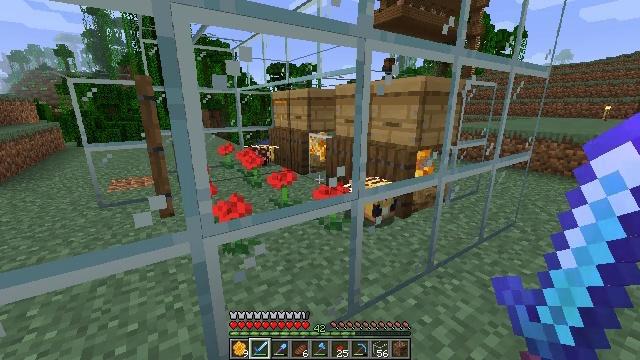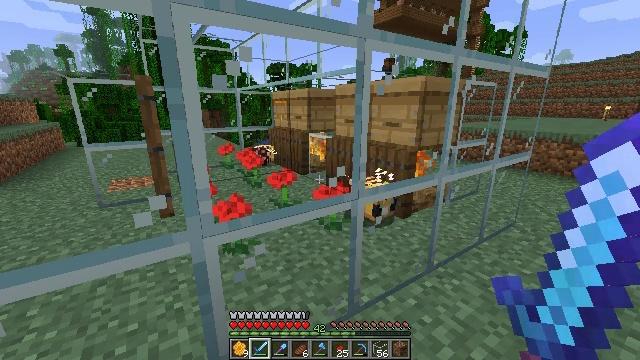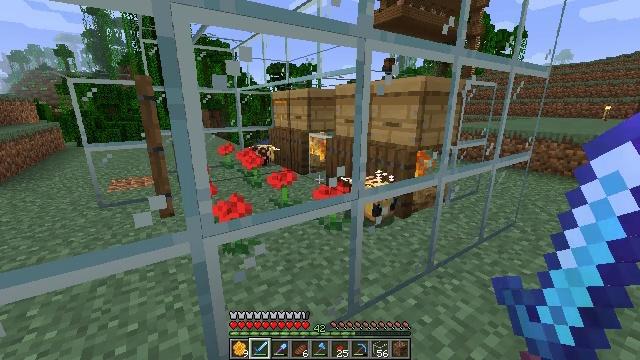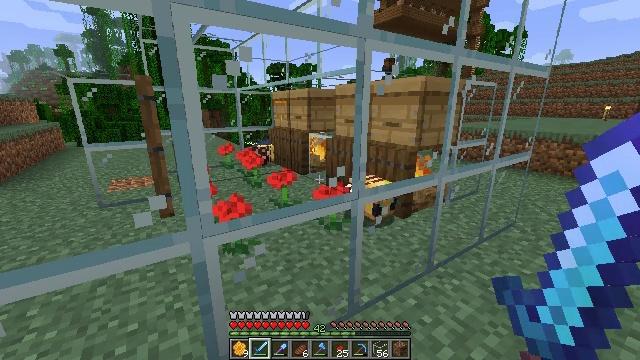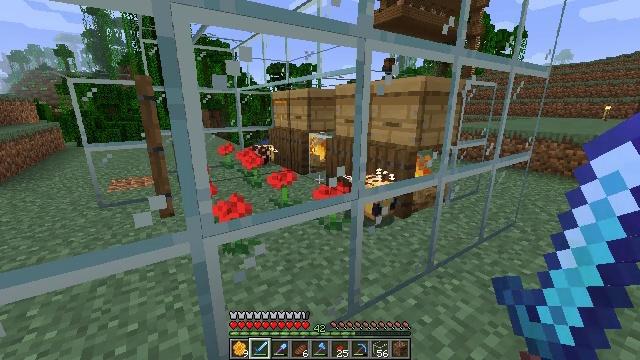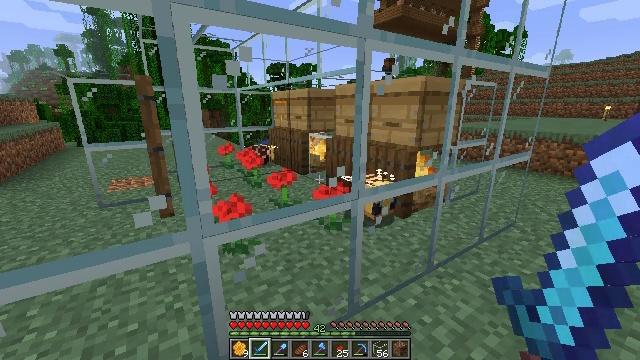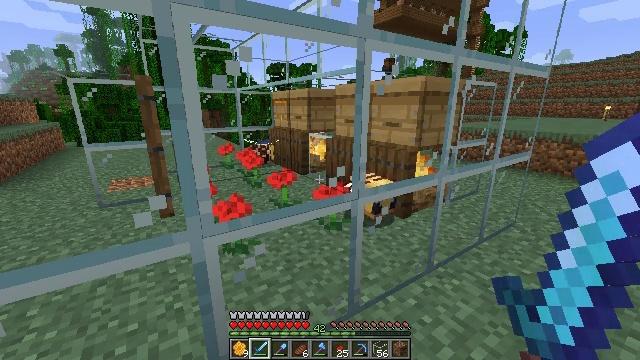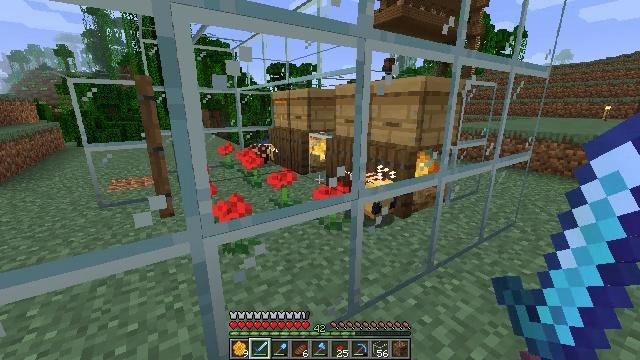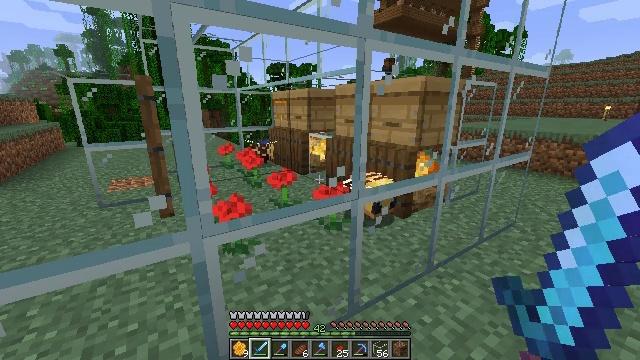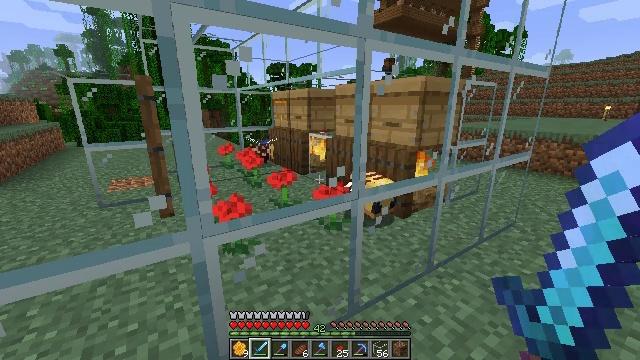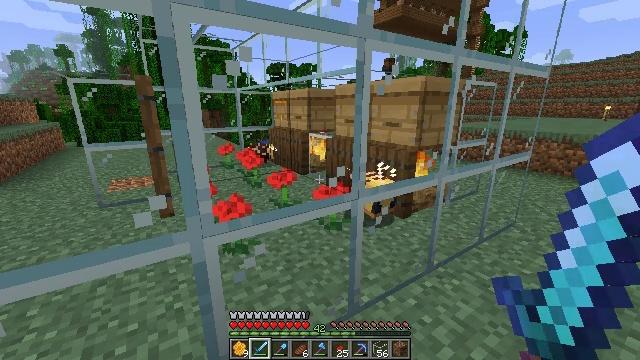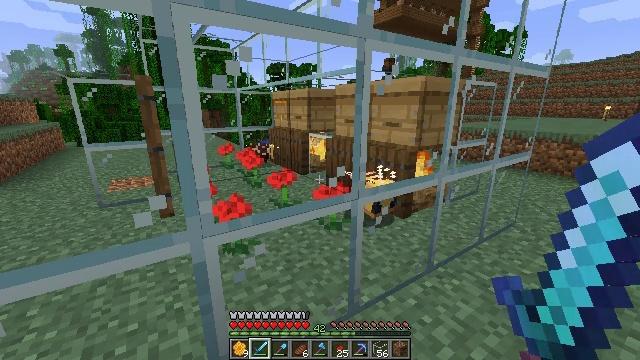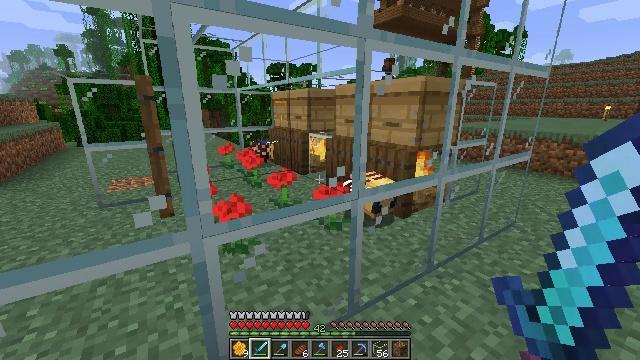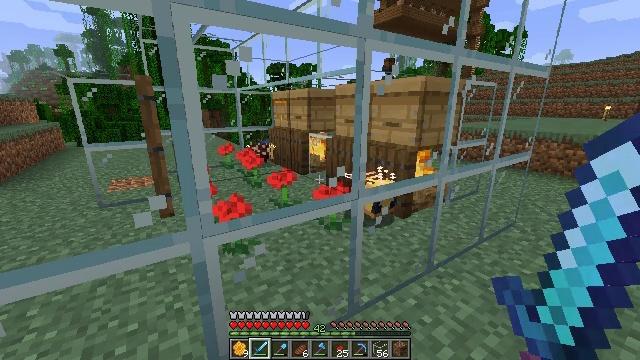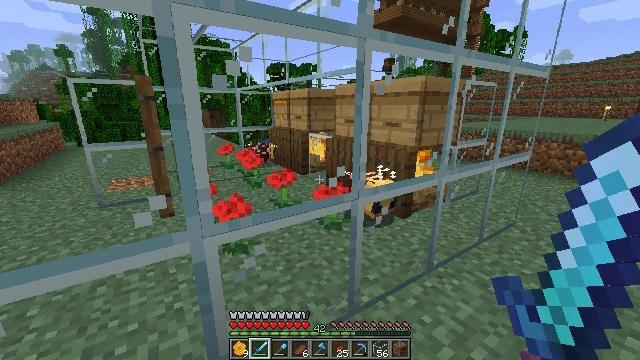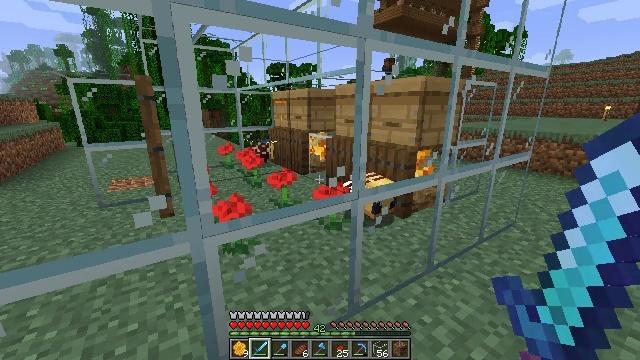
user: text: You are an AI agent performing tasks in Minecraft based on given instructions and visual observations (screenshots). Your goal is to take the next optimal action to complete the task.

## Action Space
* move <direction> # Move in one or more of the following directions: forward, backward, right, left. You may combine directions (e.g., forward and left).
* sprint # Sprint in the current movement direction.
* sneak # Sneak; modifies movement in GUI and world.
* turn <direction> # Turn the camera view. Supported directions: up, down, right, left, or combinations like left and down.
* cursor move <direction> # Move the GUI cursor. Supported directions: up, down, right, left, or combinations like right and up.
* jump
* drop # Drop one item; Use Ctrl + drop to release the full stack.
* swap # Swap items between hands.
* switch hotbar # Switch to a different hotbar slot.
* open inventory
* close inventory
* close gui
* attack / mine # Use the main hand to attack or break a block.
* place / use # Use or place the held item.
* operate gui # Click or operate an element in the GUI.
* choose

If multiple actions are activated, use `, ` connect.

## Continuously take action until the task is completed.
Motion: motion action
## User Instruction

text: Mine the beehive on the tree.
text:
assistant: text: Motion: no_op
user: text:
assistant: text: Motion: no_op
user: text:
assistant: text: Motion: no_op
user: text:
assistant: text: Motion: no_op
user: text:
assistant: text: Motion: no_op
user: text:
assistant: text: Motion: no_op
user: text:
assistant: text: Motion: no_op
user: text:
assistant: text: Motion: no_op
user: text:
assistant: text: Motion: no_op
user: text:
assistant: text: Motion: no_op
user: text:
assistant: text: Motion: no_op
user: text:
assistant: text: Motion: no_op
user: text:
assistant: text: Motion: no_op
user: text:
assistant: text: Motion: no_op
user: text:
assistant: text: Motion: no_op
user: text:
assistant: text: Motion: no_op
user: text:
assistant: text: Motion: no_op
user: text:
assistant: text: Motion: no_op
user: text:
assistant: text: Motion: no_op
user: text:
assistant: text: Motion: no_op
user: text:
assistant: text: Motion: no_op
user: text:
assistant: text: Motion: no_op
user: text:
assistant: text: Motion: no_op
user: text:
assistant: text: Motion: no_op
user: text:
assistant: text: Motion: no_op
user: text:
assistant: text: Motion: no_op
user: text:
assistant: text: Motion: no_op
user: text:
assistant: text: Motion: no_op
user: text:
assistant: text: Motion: no_op
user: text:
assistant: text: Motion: no_op